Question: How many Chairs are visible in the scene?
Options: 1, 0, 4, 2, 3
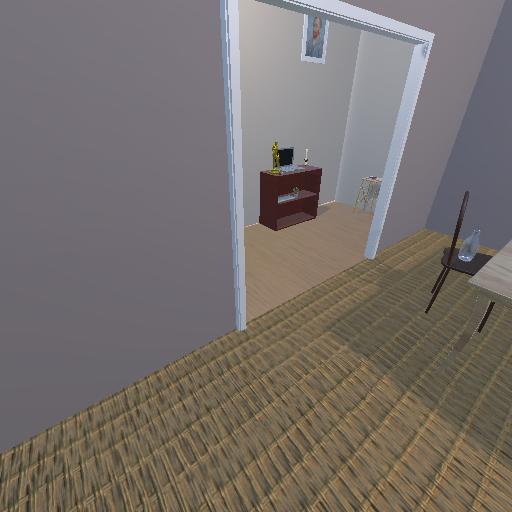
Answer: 1